Question: I'm using Google analytics since one week on a new website. I didn't change anything. I got the code and I placed it on my website like I did with other websites before. The problem now is the dashboard shows the number of users from yesturday is 1,200. I was surprised because I had more. So what I did is I changed the graph to show the number of users per hour for yesturday only and I extracted the data into CSV. The excel file says my users is 2,100 which is right and that's what the graph shows over 24 hours (I calculated them too).
So my question is why does the dashboard shows wrong number of users? (It's not daily, but if you select weekly there's a wrong too).
Attached are the screenshot and the CSV file from yesturday.
What can I do in this situation?
Thank you!

'''
Hour Index Users
0 77
1 52
2 39
3 24
4 14
5 10
6 15
7 27
8 51
9 71
10 98
11 142
12 123
13 138
14 133
15 121
16 141
17 142
18 130
19 125
20 118
21 122
22 103
23 108
2,124
'''
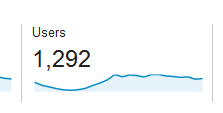
Answer: The users per hour do not sum up to the users during the day. Each hour, Google Anaytics tells you how many users there were on the site during that hour. If Tom visited your site at 9:00am and also at 11:00am, he would count 1 one user for both the rows 9 and 11 in your spreadsheet. But, he would only count as 1 user for the day.
Works the same way for days and weeks. If you add up the users each day, it will typically be less than the users for the week. Because some users likely visited your site on more than one day.